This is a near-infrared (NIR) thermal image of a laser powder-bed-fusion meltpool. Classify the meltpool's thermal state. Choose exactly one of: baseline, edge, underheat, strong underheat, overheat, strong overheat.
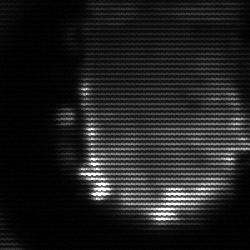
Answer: baseline